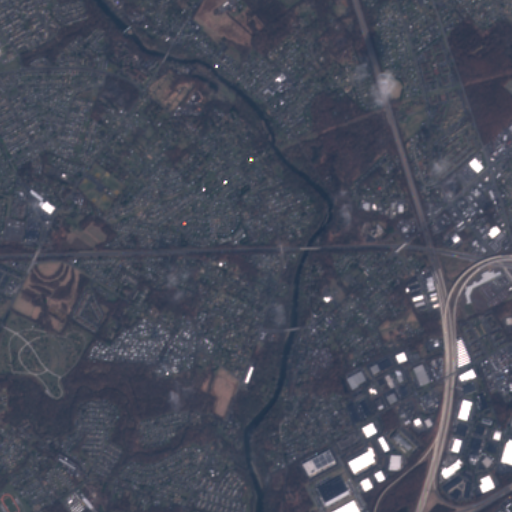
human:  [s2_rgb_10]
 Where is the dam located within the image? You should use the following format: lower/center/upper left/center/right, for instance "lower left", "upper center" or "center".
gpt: The dam is located in the upper left of the image.
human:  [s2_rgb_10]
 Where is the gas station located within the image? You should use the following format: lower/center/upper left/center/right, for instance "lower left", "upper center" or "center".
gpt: The gas station is located in the upper right of the image.
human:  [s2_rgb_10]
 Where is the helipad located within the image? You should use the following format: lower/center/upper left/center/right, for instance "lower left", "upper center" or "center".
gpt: The helipad is located in the lower left of the image.
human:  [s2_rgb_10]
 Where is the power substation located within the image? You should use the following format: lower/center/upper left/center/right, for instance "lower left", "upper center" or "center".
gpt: The power substation is located in the center left of the image.
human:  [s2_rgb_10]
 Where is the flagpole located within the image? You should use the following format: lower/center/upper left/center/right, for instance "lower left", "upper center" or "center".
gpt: The flagpole is located in the upper right of the image.
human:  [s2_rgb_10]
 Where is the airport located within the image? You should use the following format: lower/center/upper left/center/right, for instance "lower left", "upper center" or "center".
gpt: There is no airport in the image.